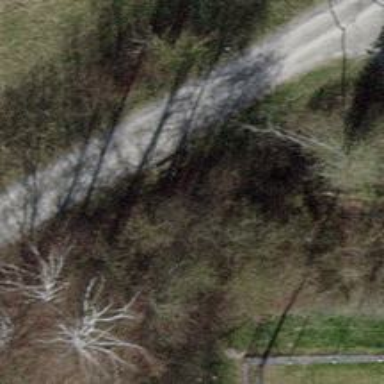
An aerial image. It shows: Brown bench.